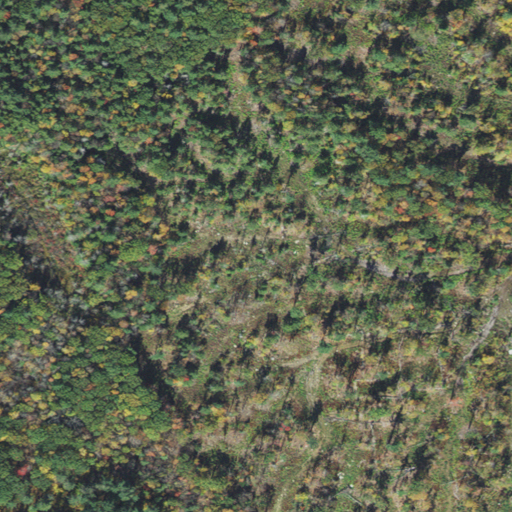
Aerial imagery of mountain in Massachusetts named Mount Pleasant containing shrub, mixed forest, evergreen forest, grassland, deciduous forest, and woody wetlands